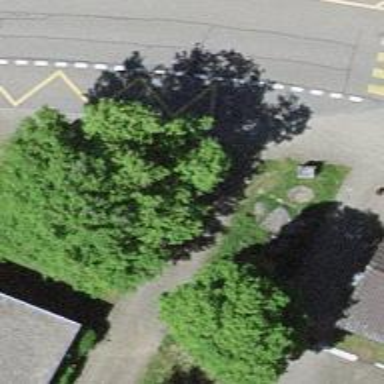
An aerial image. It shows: Bus stop with platform for public transport.